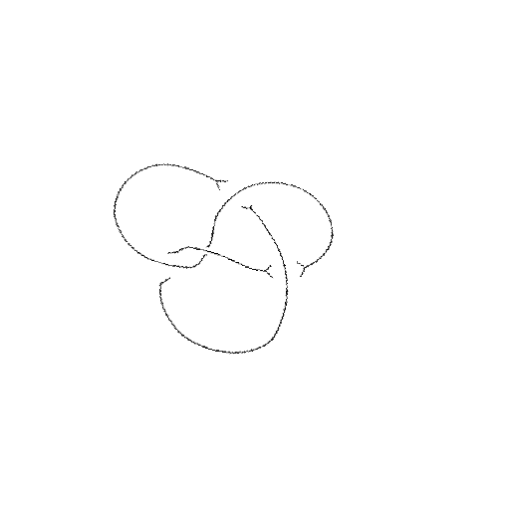
Crossing number: 4